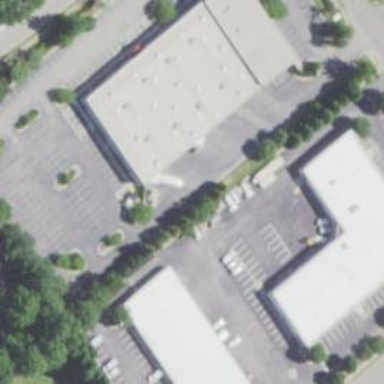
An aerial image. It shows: Commercial building.